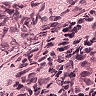
Metastatic tissue present: no